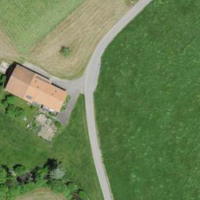
EUNIS habitat code: 52
Species observed at this site:
Milvus milvus